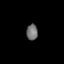
Tissue: lung
Cell type: Epithelial cells
Senescence score: 0.2115
Nuclear area (px): 175
Mean DAPI intensity: 114.389